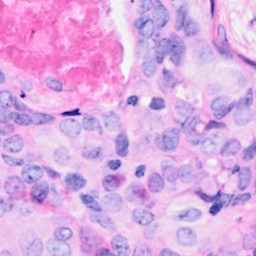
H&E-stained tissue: Breast